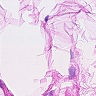
Metastatic tissue present: no